Question: I am using Entity framework 4, SQLite database with database first approach. I have attached my table structure as a snapshot.
I am able to write/ read data in the Bnb_Company and Bnb_Player tables, but when I try to enter a row into the Bnb_Game table, I get the following error.

Entities in 'MockStockDbEntities.Bnb_Game' participate in the 'Bnb_CompanyBnb_Game' relationship. 0 related 'Bnb_Company' were found. 1 'Bnb_Company' is expected.!
'''
//Reset company values
if (context.Bnb_Company.Count() > 0)
{
var companydetails = context.Bnb_Company.ToList();
foreach (var company in companydetails)
{
company.ESC = 0;
company.MarketValue = company.FaceValue;
}
context.SaveChanges();
}
if (context.Bnb_Player.Count() > 0)
{
var playerDetails = context.Bnb_Player.ToList();
//Reset Player values
foreach (var player in playerDetails)
{
player.NetAmount = 0;
player.Amount = 1000;
if (context.Bnb_Company.Count() > 0)
{
var companyDetails = context.Bnb_Company.ToList();
foreach (var company in companydetails)
{
if (context.Bnb_Game.Count() > 0 && (context.Bnb_Game.Where(b => b.PlayerId == player.Id && b.CompanyId == company.Id).Count() > 0))
{
var specificCompanyShare = context.Bnb_Game.Where(b => b.PlayerId == player.Id && b.CompanyId == company.Id).FirstOrDefault();
specificCompanyShare.Shares = company.DefaultShares;
}
else
{
Bnb_Game playerCompanyShare = new Bnb_Game();
playerCompanyShare.CompanyId = company.Id;
playerCompanyShare.PlayerId = player.Id;
playerCompanyShare.Shares = company.DefaultShares;
context.Bnb_Game.AddObject(playerCompanyShare);
}
}
}
}
context.SaveChanges();
}
'''
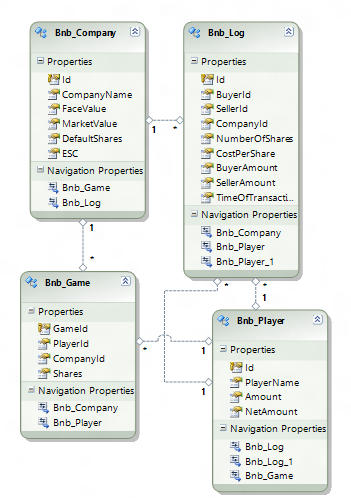
Answer: Try using the Entity reference instead of the the Id value.
'''
Bnb_Game playerCompanyShare = new Bnb_Game();
playerCompanyShare.Bnb_Company = company;
playerCompanyShare.Bnb_Player = player;
playerCompanyShare.Shares = company.DefaultShares;
context.Bnb_Game.AddObject(playerCompanyShare);
'''